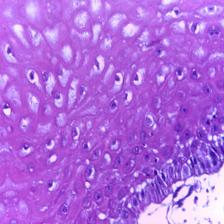
Diagnosis: Normal